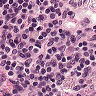
Metastatic tissue present: no